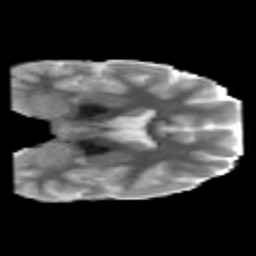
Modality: MD
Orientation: coronal
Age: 18
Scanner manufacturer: philips
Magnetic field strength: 3 T
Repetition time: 8.551 s
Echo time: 0.1273 s